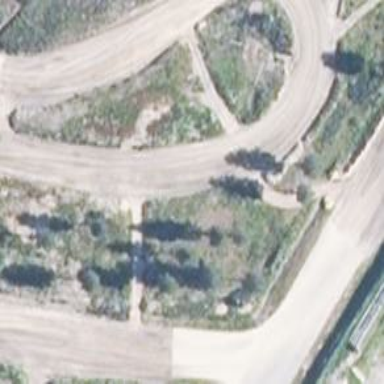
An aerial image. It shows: Raceway road.